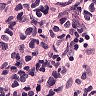
Metastatic tissue present: yes